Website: home-depot
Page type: account-dashboard
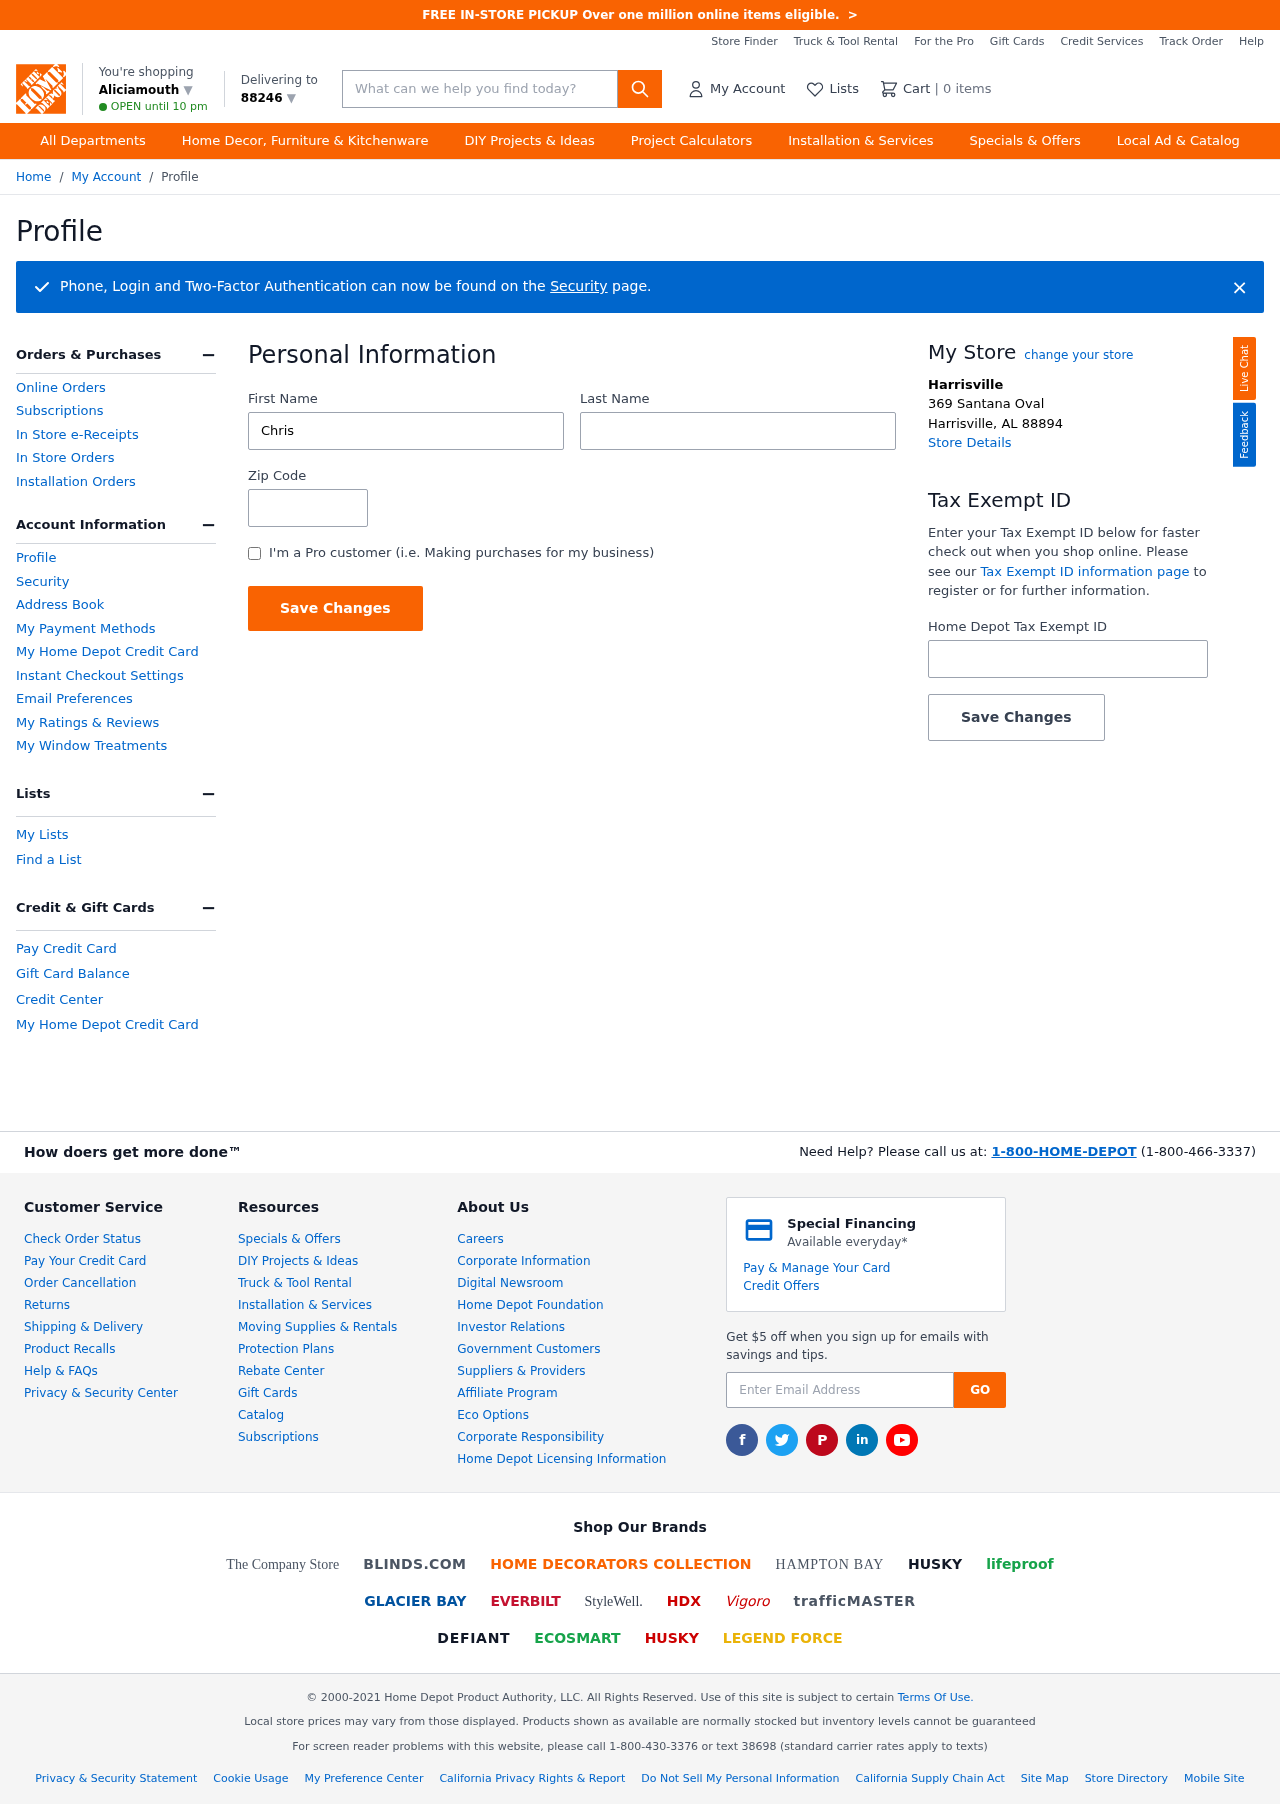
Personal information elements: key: PII_CITY
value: Aliciamouth ▼
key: PII_FIRSTNAME
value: Christopher
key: PII_LASTNAME
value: Harris
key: PII_LOCATION1_CITY
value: Harrisville
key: PII_LOCATION1_CITY_STATE_ZIP
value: Harrisville, AL 88894
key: PII_LOCATION1_STREET
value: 369 Santana Oval
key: PII_POSTCODE
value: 88246 ▼
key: PII_POSTCODE
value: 88246
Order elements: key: ORDER_NUM_ITEMS
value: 0
Search elements: key: HEADER_SEARCH
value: What can we help you find today?